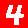
Digit: 4